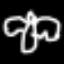
Label: angel